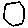
Label: hexagon